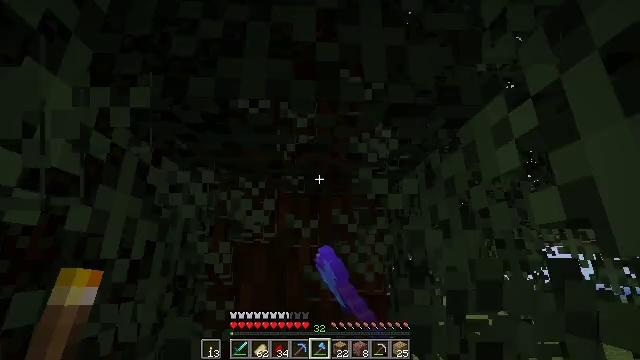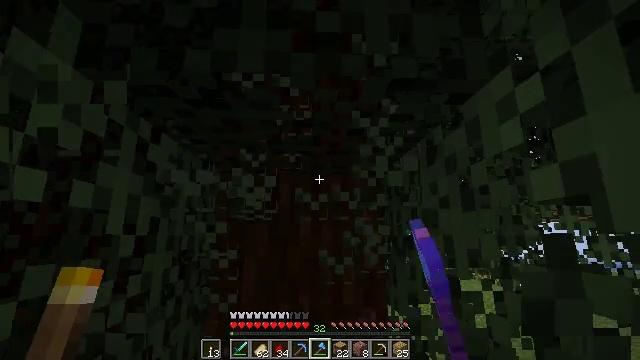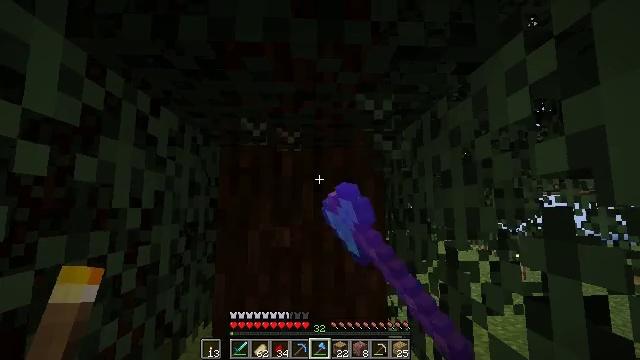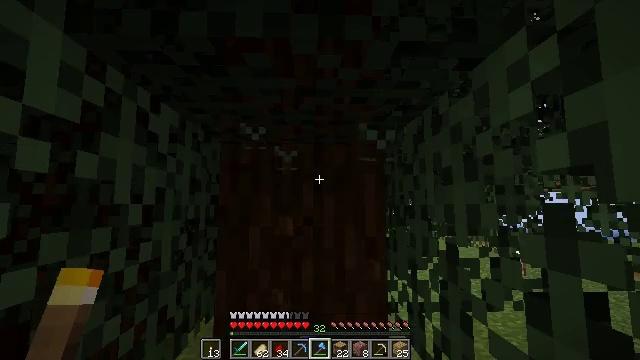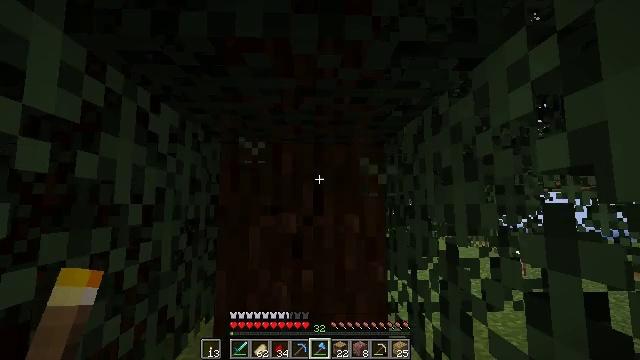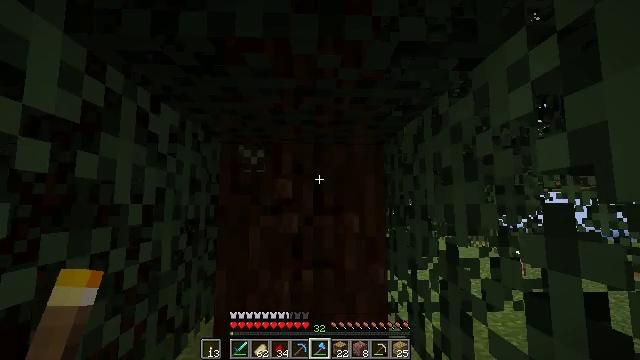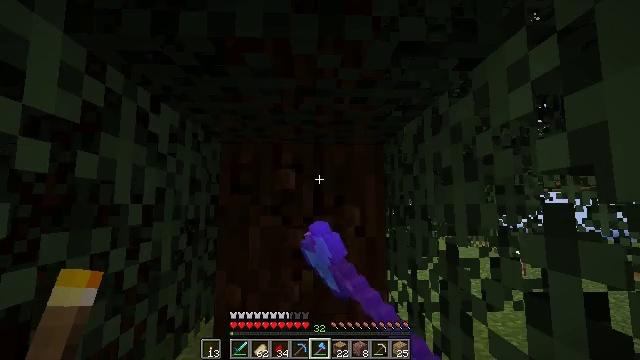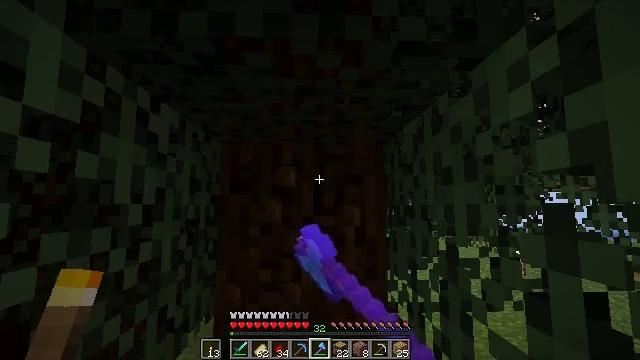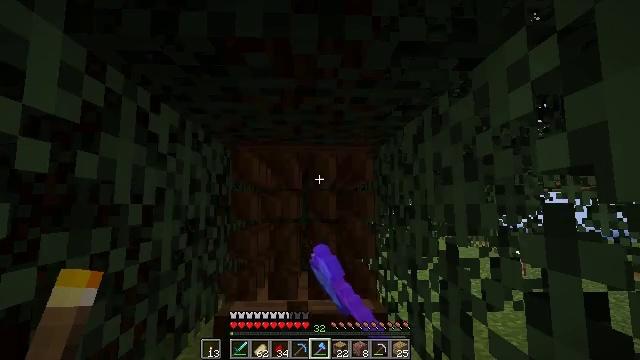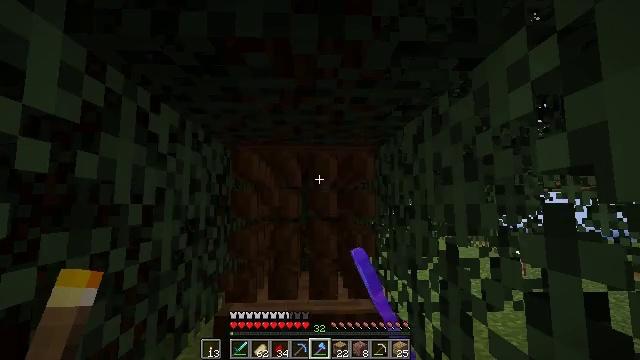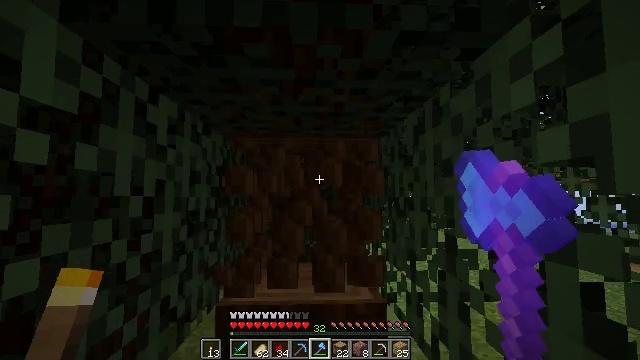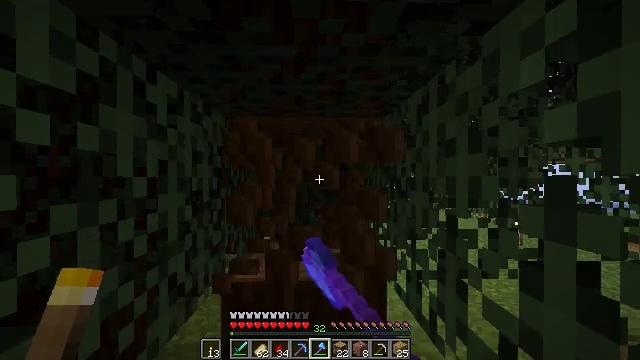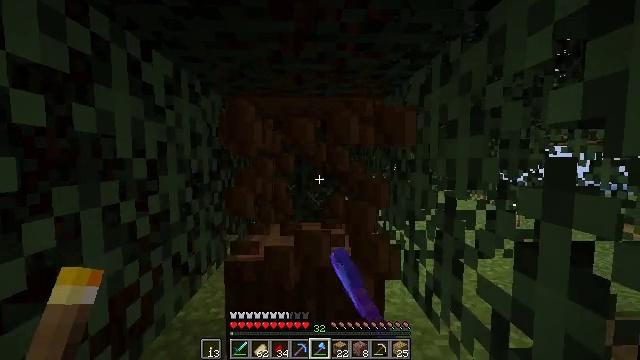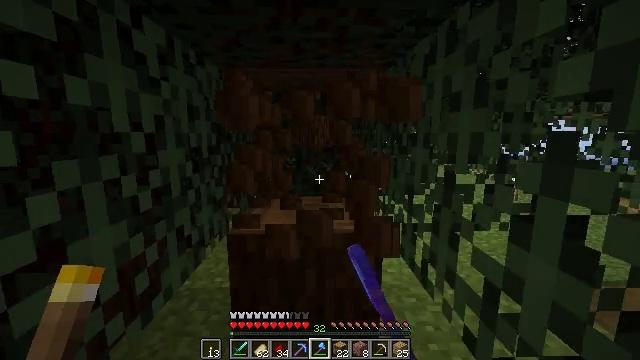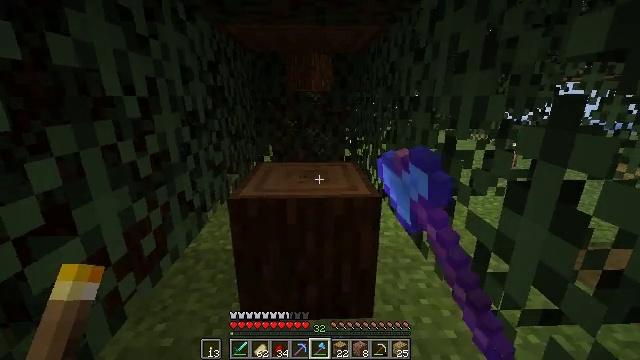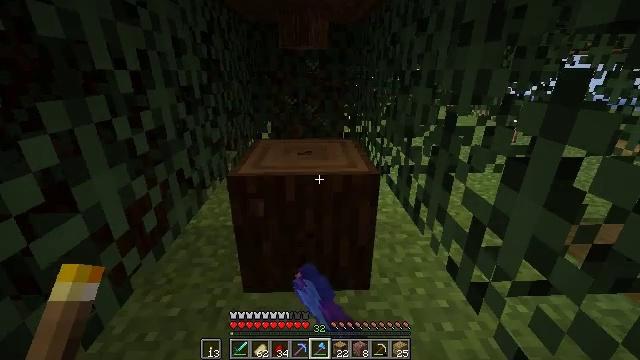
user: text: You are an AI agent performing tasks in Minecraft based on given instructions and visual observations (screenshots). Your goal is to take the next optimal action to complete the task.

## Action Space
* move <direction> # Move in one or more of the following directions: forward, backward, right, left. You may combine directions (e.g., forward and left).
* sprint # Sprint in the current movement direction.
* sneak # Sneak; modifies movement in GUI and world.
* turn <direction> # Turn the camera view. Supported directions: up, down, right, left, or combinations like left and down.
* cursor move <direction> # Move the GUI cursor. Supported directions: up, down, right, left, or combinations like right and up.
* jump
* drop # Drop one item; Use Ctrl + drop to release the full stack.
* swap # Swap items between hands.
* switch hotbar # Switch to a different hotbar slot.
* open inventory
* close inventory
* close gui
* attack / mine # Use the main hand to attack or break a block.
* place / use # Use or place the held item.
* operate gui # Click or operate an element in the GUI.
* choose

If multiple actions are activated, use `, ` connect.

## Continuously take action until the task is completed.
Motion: motion action
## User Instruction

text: Harvest the spruce log from a tree trunk.
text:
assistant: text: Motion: turn down, attack / mine
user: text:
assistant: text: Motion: turn down, attack / mine
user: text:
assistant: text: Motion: attack / mine
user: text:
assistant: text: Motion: attack / mine
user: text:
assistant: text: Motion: attack / mine
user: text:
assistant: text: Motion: attack / mine
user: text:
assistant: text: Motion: attack / mine
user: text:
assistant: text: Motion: attack / mine
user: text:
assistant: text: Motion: attack / mine
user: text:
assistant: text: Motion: turn down, attack / mine
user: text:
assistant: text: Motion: turn down, attack / mine
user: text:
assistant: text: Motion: turn down, attack / mine
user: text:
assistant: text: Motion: turn down, attack / mine
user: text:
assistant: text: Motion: turn down, attack / mine
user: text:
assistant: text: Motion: turn down, attack / mine
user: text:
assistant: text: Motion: turn down, attack / mine
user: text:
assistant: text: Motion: attack / mine
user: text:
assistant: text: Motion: attack / mine
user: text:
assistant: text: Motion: attack / mine
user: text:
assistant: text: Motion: attack / mine
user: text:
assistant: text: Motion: attack / mine
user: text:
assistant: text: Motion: attack / mine
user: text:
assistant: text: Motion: attack / mine
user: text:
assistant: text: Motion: move forward, attack / mine
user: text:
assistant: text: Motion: move forward, attack / mine
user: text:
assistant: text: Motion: move forward, turn up, attack / mine
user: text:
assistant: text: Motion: move forward, turn up, attack / mine
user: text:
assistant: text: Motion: move forward, turn up, attack / mine
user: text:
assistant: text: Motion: move forward, turn up, attack / mine
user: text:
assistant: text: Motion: move forward, turn up, attack / mine